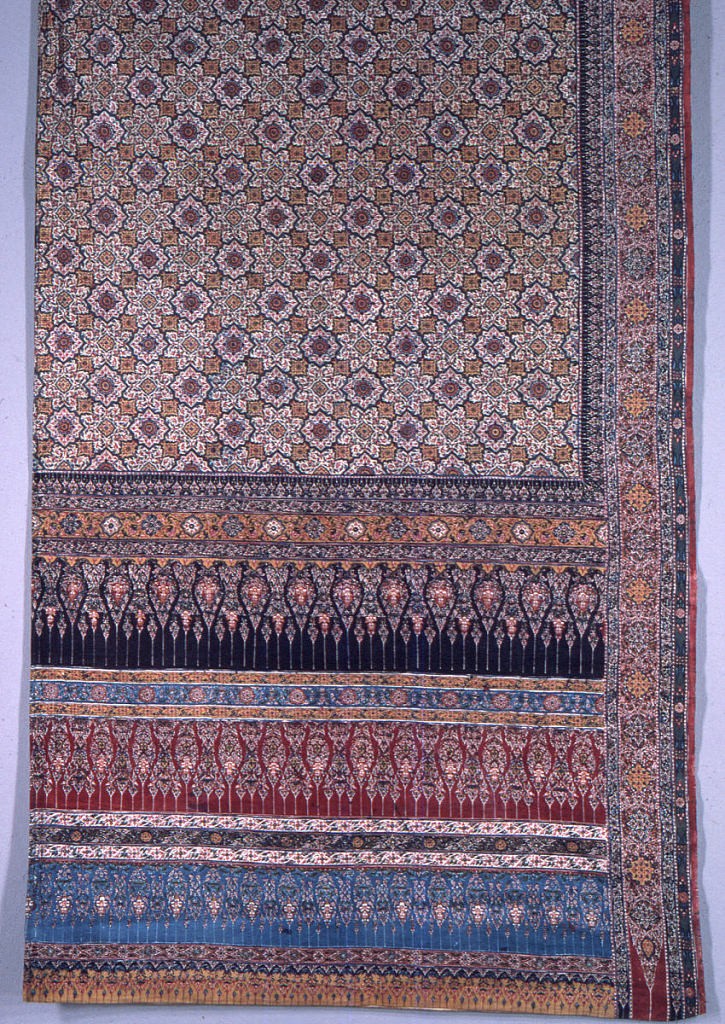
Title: Sarong
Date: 18th century
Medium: cotton Technique: Plain weave. Application of mordants and resist by hand held implement for reds and blue; yellow probably applied directly by brush. Technique very close if not same as for "chintz" dyed in India.
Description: The field is an all-over pattern of octagons and squares on a white background; side borders are floral; end borders are 3 main pendent bands on deep purple, red and blue backgrounds. The pendants incorporate temple figures.